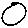
Label: circle